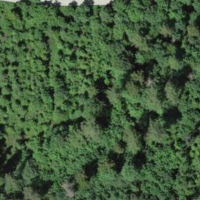
EUNIS habitat code: 41
Species observed at this site:
Petasites albus